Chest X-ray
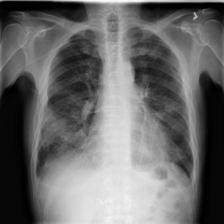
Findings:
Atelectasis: negative
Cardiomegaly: negative
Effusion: negative
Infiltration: negative
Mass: negative
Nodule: negative
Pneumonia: negative
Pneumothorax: negative
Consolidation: negative
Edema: negative
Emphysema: negative
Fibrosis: negative
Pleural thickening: negative
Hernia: negative